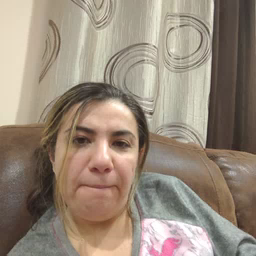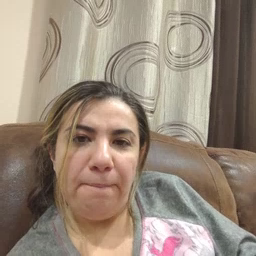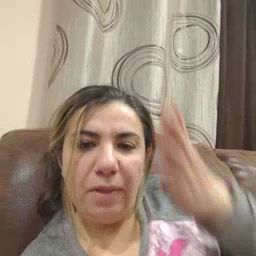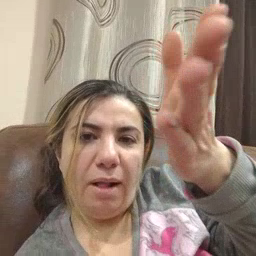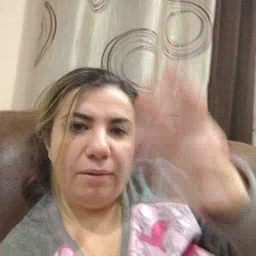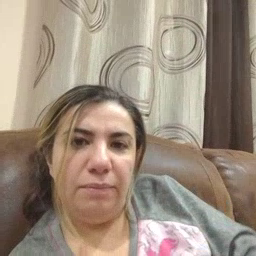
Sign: there